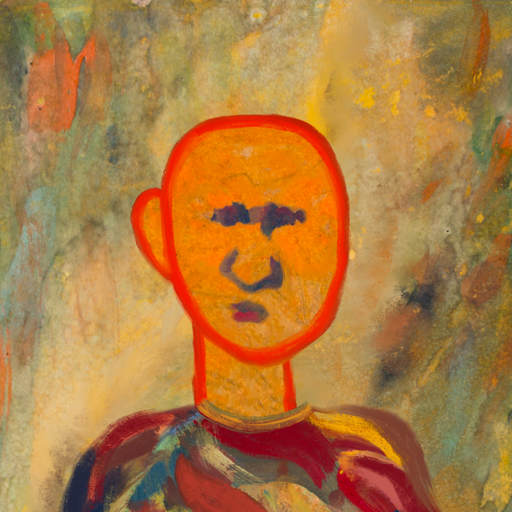
Background: Comrade, Head And Neck Front: Sisters, Face Front: In_The_Sun, Bust: Mother_And_Son_Son, Hair Front: Blank, Head Accessory: Blank, Second Necklace: Blank, Necklace: Mother_And_Son_Son, Baby: Blank